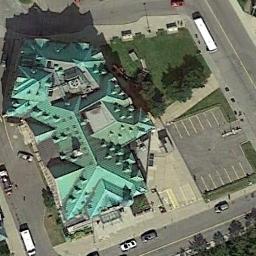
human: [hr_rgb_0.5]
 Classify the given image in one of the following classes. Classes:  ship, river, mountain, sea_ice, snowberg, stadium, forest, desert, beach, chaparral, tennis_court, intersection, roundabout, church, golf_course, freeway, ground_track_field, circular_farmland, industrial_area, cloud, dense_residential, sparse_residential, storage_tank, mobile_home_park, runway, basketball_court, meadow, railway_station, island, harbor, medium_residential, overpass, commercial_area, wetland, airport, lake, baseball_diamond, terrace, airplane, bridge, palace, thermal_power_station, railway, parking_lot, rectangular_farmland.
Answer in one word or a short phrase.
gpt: church